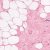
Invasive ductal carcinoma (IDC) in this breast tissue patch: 0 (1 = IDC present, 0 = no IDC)